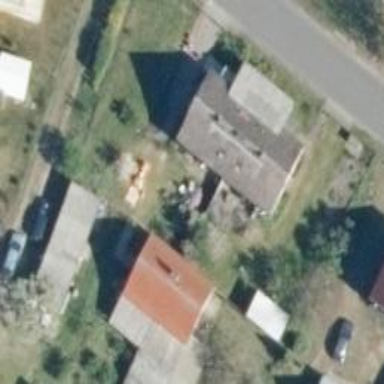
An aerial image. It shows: Residential building with gabled roof.